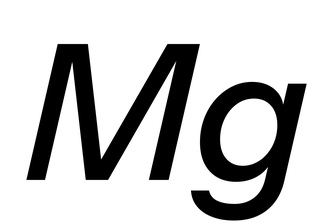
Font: InstrumentSans-Italic_Medium_Italic